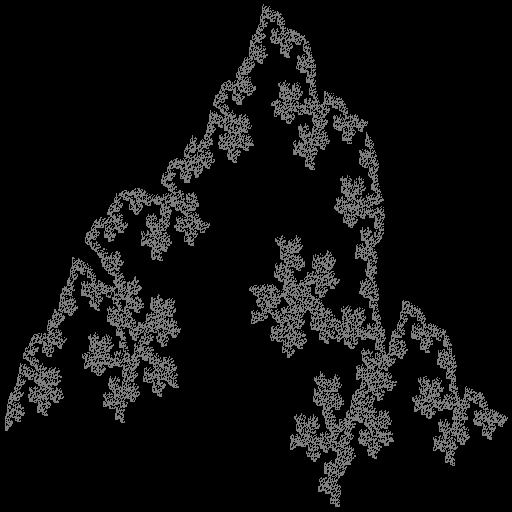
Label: penta